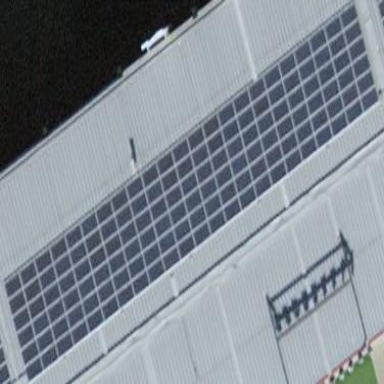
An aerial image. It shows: Solar power generator using photovoltaic panels.